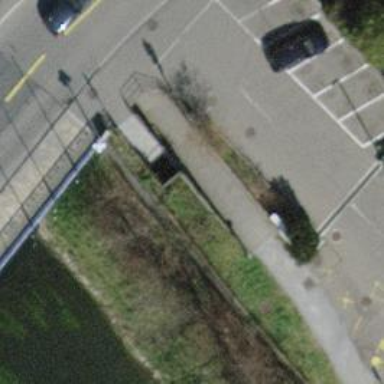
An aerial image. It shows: Concrete footway.